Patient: sex M, age 60
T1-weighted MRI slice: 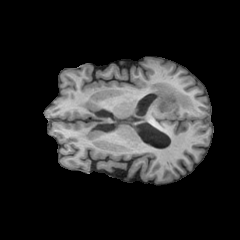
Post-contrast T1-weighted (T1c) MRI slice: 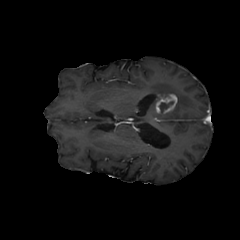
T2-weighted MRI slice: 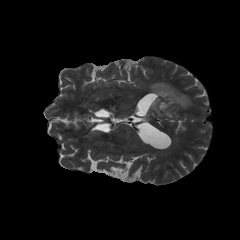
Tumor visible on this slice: yes
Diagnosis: Glioblastoma, IDH-wildtype
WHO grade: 4